Interaction volume radius: 5 \u00c5
Interaction volume height: 10 \u00c5
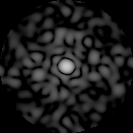
Disorder parameter: 0.8667